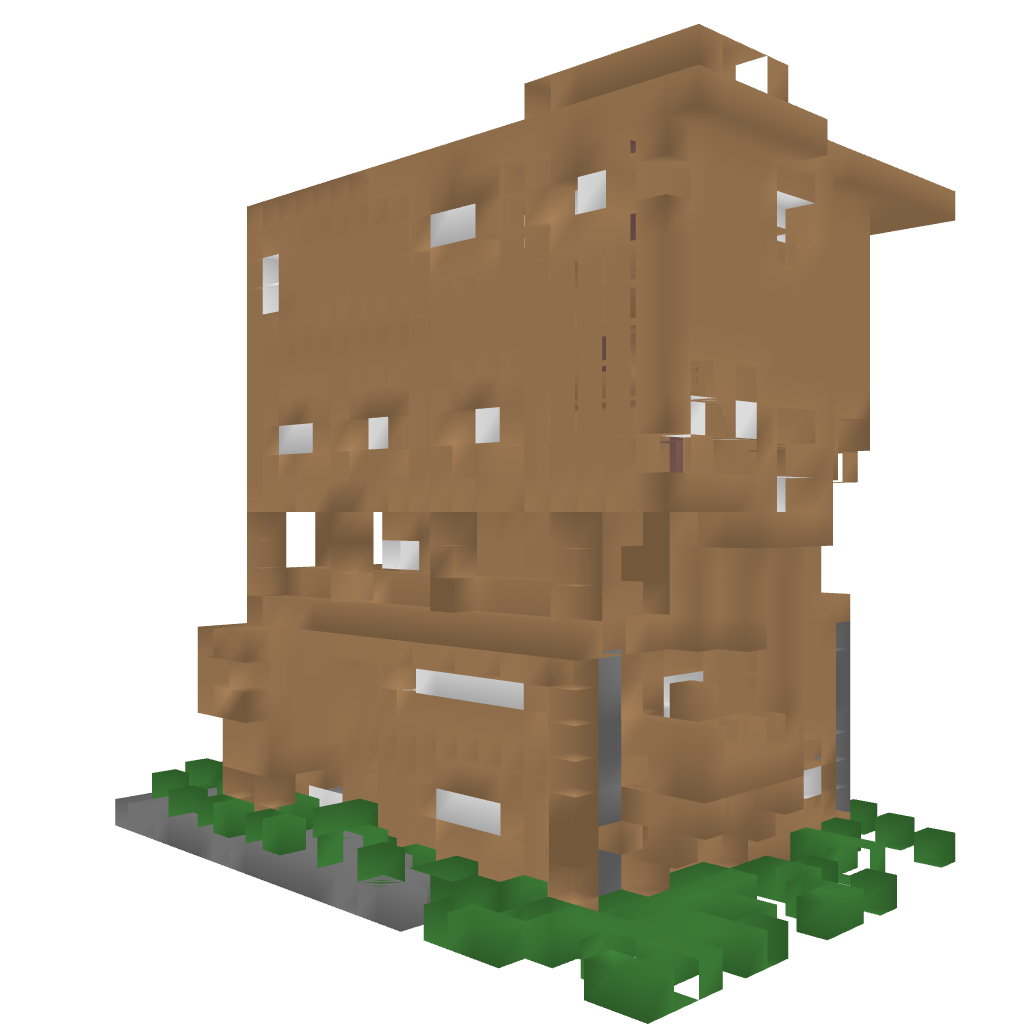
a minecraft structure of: AhmetEmin Caste - Villa bad low quality